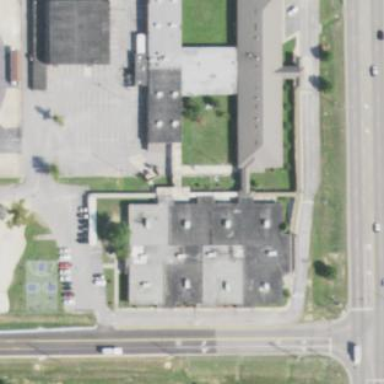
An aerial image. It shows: School building.